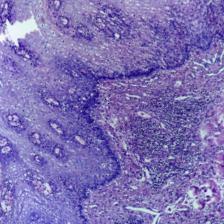
Diagnosis: Normal